Question: I don't want to make any app. I just want that when I click on the default camera app(screen shot is attached), then it normally open the camera. Then as I'll click the button for clicking the image, then I just want to show A Toast. For this I tried something. I just tried to receive the the broadcast Intent. The code is follows. But I am not getting the Toast. Please help me.

MainActivity.java
'''
public class MainActivity extends Activity {
CameraReceiver myReceiver;
@Override
protected void onCreate(Bundle savedInstanceState) {
super.onCreate(savedInstanceState);
Intent intent = new Intent("com.android.camera.NEW_PICTURE");
CameraReceiver myReceiver = new CameraReceiver();
sendBroadcast(intent);
}
private class CameraReceiver extends BroadcastReceiver {
@Override
public void onReceive(Context context, Intent intent) {
abortBroadcast();
Log.d("New Photo Clicked", ">");
Cursor cursor = context.getContentResolver().query(
intent.getData(), null, null, null, null);
cursor.moveToFirst();
String image_path = cursor
.getString(cursor.getColumnIndex("_data"));
Toast.makeText(getApplicationContext(), "New Photo is Saved as : " + image_path,
1000).show();
}
}
@Override
public void onStart() {
super.onStart();
myReceiver = new CameraReceiver();
IntentFilter i = new IntentFilter("android.intent.action.CAMERA_BUTTON");
registerReceiver(myReceiver, i);
}
@Override
public void onResume() {
IntentFilter i = new IntentFilter("android.intent.action.CAMERA_BUTTON");
registerReceiver(myReceiver, i);
super.onResume();
}
@Override
public void onPause() {
unregisterReceiver(myReceiver);
super.onPause();
}
}
'''
AndroidManifest.xml
'''
<uses-permission android:name="android.permission.CAMERA" />
<uses-feature android:name="android.hardware.camera" />
<uses-permission android:name="android.permission.READ_EXTERNAL_STORAGE" />
<application
android:allowBackup="true"
android:icon="@drawable/ic_launcher"
android:label="@string/app_name"
android:theme="@style/AppTheme" >
<activity
android:name="com.example.defaultcamers.MainActivity"
android:label="@string/app_name" >
<intent-filter>
<action android:name="android.intent.action.MAIN" />
<category android:name="android.intent.category.DEFAULT" />
<category android:name="android.intent.category.LAUNCHER" />
</intent-filter>
</activity>
<receiver
android:name=".CameraReceiver"
android:enabled="true" >
<intent-filter android:priority="10000">
<action android:name="android.intent.action.CAMERA_BUTTON" />
<action android:name="com.android.camera.NEW_PICTURE" />
<action android:name="android.hardware.action.NEW_PICTURE" />
<category android:name="android.intent.category.DEFAULT" />
<data android:mimeType="image/*" />
</intent-filter>
</receiver>
<class android:name=".CameraReceiver" >
</class>
</application>
'''
Now when I am opening camera and trying to click the pic then I am getting "ClassNotFound Excaption" at "CameraReceiver.java".
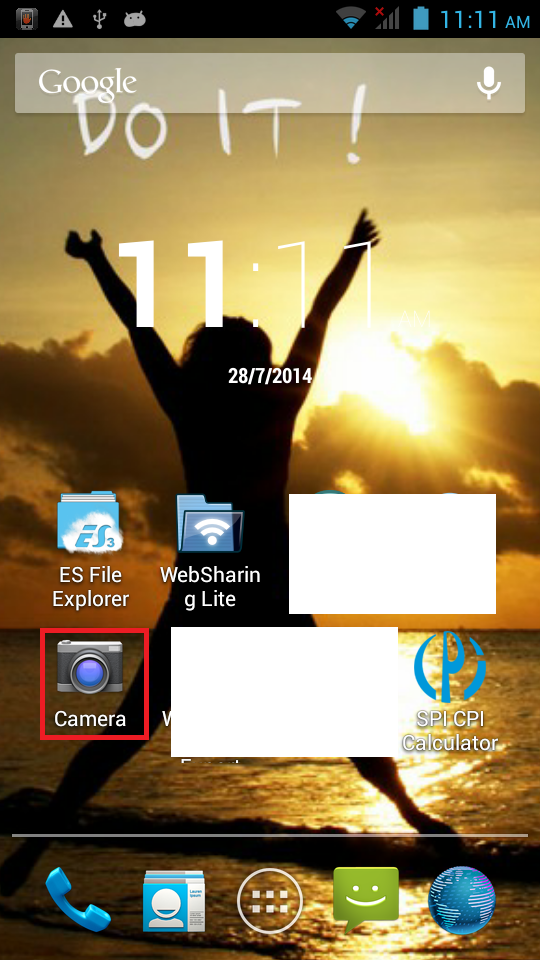
Answer: I solved the ClassNotFoundException by making the CameraReceiver class public. I implemented your code on my android project, and got the ClassNotFoundException but i solved it now. Just change your class as following and also change the first parameter of Toast as I did in the following code.
'''
public class CameraReceiver extends BroadcastReceiver {
@Override
public void onReceive(Context context, Intent intent) {
// TODO Auto-generated method stub
abortBroadcast();
Log.d("New Photo Clicked", ">");
Cursor cursor = context.getContentResolver().query(
intent.getData(), null, null, null, null);
cursor.moveToFirst();
String image_path = cursor
.getString(cursor.getColumnIndex("_data"));
Toast.makeText(context, "New Photo is Saved as : " + image_path,
1000).show();
}
}
'''
and it should work, it is working for me, when I take picture from camera. Remove the class from MainActivity and create a separate public CameraReceiver class for above code.